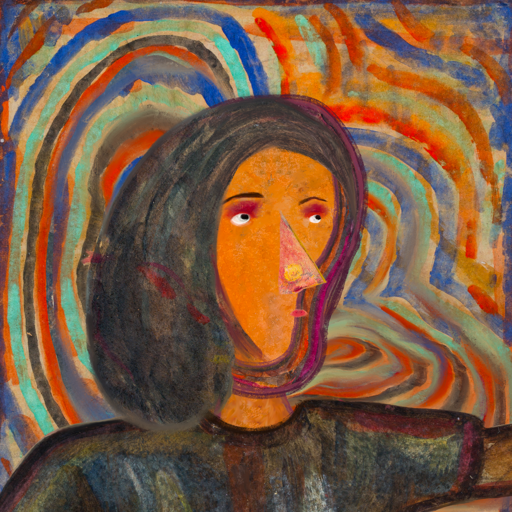
Background: Sisters, Head And Neck Side: Hypocrite_w_Hair, Face Side: Irani, Bust: Mosgoul, Hair Side: Gypsy_Mother, Head Accessory: Blank, Second Necklace: Blank, Necklace: Blank, Baby: Blank